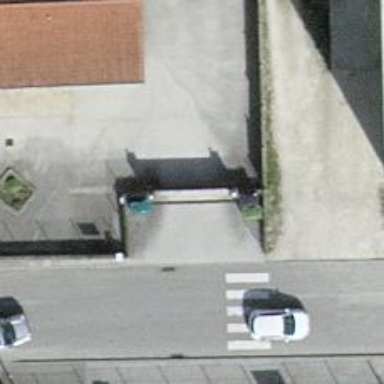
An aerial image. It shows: Gate.